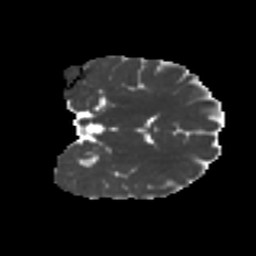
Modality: MD
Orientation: coronal
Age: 21
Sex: female
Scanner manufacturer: ge
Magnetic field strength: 3 T
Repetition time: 7.8 s
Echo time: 0.0606 s